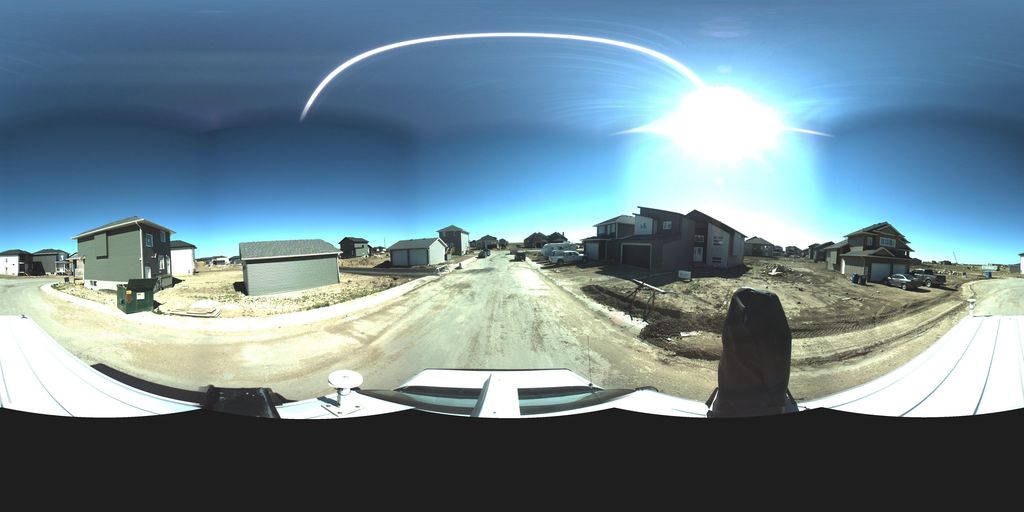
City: saskatoon